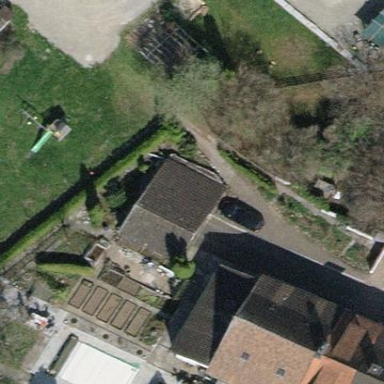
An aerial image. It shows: Building with tiled roof.